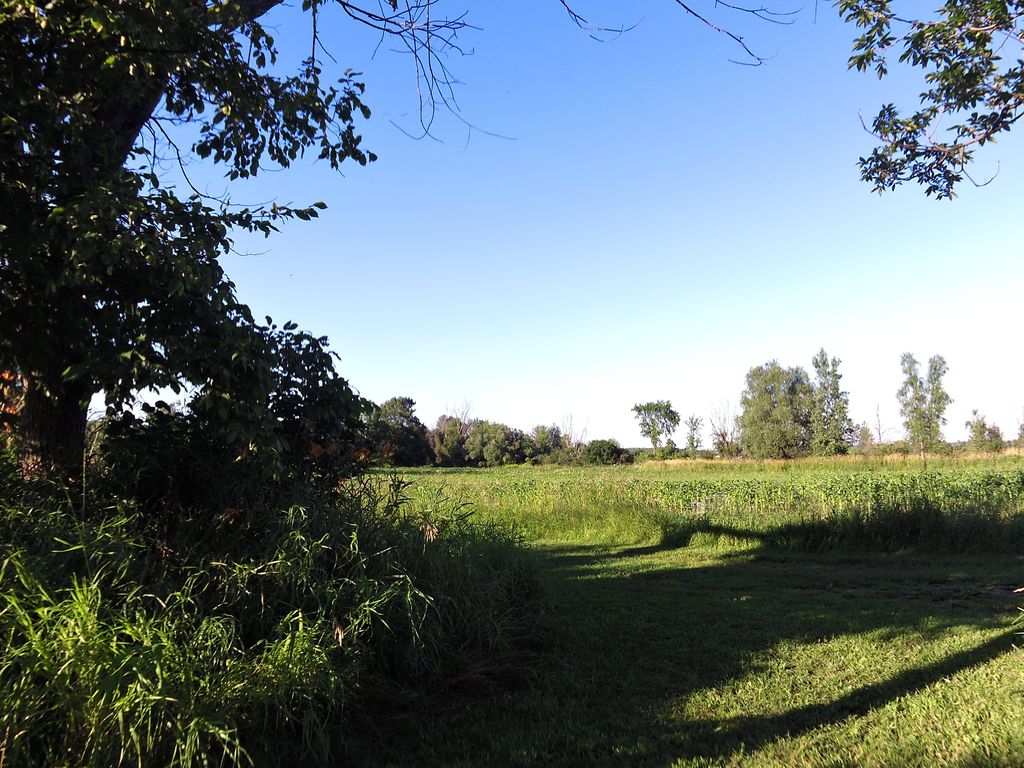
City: ottawa-gatineau